Brain MRI, t1w sequence, axial 2D slice.
Patient: age 33, sex F, weight 95 kg, height 1.95 m
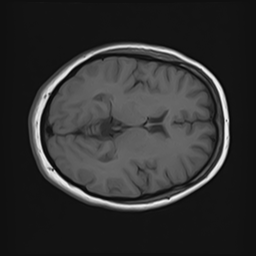